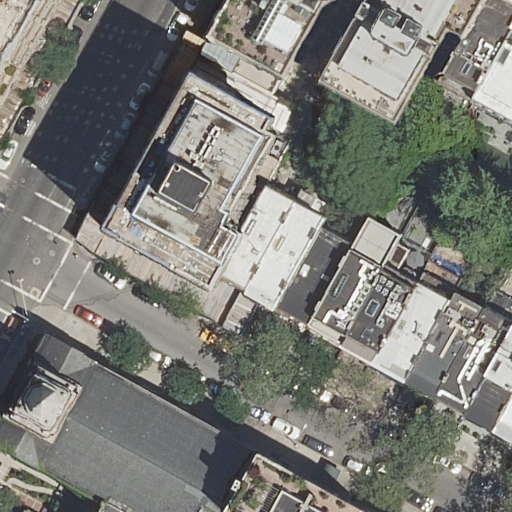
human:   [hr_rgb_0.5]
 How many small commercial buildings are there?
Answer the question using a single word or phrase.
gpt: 0

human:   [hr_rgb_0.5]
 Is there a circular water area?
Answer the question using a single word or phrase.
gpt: no

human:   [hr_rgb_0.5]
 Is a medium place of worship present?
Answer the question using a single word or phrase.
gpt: yes

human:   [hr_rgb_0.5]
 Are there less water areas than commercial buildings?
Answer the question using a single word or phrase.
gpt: no

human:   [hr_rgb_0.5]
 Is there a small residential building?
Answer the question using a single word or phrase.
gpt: yes

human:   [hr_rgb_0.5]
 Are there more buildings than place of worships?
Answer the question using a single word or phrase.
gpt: yes

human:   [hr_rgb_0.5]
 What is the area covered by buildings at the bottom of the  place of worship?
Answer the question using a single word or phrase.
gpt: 0m2

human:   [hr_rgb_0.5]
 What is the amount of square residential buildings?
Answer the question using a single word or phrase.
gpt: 0

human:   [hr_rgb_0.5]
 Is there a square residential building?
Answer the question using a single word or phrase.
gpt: no

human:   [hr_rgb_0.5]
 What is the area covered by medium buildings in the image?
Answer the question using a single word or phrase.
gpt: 1952m2

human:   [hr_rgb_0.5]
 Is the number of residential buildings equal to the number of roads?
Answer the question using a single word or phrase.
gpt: no

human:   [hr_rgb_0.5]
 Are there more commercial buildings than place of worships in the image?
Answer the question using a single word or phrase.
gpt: no

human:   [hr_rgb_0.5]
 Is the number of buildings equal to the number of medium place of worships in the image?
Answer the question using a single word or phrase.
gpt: no

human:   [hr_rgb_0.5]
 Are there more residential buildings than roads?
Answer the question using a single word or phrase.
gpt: yes

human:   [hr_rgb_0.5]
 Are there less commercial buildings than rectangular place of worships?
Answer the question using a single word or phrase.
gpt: no

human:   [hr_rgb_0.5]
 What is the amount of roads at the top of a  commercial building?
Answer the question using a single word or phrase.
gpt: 0

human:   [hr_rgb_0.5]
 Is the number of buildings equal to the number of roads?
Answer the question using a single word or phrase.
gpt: no

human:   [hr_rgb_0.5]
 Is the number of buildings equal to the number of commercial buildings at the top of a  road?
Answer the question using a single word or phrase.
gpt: no

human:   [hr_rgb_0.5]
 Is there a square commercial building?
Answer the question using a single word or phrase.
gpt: no

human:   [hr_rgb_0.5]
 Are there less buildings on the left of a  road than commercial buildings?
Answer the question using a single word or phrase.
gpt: no

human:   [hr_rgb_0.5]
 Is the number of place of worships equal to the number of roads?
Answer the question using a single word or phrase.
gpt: no

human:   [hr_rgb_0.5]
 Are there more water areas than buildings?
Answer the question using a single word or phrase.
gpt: no

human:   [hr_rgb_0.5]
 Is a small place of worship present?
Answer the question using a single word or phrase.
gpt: no

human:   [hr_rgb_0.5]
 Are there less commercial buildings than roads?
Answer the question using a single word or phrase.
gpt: yes

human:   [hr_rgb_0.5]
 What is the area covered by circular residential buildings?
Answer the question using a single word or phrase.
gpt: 0m2

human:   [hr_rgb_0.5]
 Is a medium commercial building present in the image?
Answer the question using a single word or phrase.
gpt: no

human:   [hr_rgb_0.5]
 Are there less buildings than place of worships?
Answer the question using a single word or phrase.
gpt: no

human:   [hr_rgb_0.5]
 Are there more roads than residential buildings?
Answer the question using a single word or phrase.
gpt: no

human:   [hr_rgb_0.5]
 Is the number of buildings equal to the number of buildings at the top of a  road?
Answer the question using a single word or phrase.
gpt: no

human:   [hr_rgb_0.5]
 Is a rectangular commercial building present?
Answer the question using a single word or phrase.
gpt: no

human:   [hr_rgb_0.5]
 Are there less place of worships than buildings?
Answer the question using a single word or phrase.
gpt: yes

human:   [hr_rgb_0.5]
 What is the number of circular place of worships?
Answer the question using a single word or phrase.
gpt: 0

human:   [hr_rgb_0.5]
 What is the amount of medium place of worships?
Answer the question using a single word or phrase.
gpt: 1

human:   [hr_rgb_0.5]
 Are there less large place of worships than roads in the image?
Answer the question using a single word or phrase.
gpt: yes

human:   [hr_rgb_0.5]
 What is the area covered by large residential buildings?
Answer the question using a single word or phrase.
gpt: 3026m2

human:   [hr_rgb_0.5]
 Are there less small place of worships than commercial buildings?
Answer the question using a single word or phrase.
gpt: no